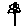
Label: flower